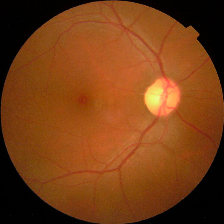
Diabetic retinopathy grade: No DR